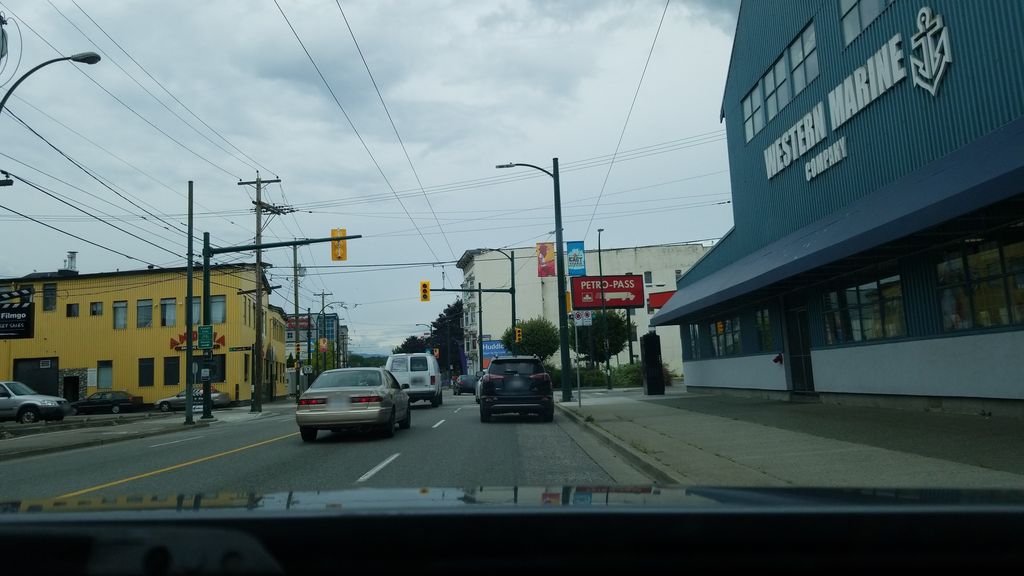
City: vancouver